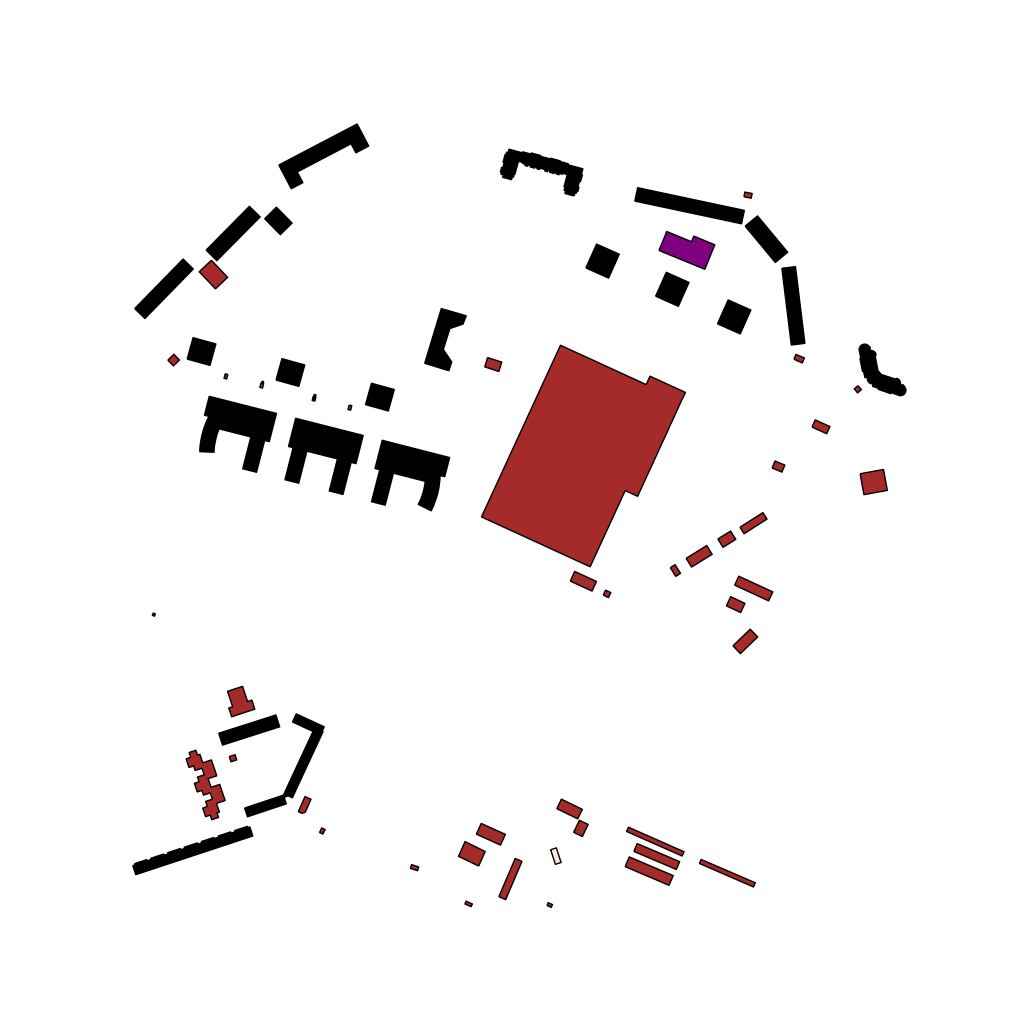
Tags: overhead vector_map, industrial, recreation, residential, special, modern, soviet, high_rise, individual_rise, density_1, Building, Facility, Gas, Kinder, 1.0 km²